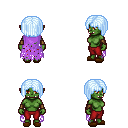
a pixel art fantasy rpg character, female body template, orc, green skin, maroon tattered cape, red pants, white cyan pageboy hairstyle, leather bracers, brown slippers, four views (front, back, left, right), 2x2 character sprite sheet, small pixel art, hard edges, no anti-aliasing